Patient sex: F
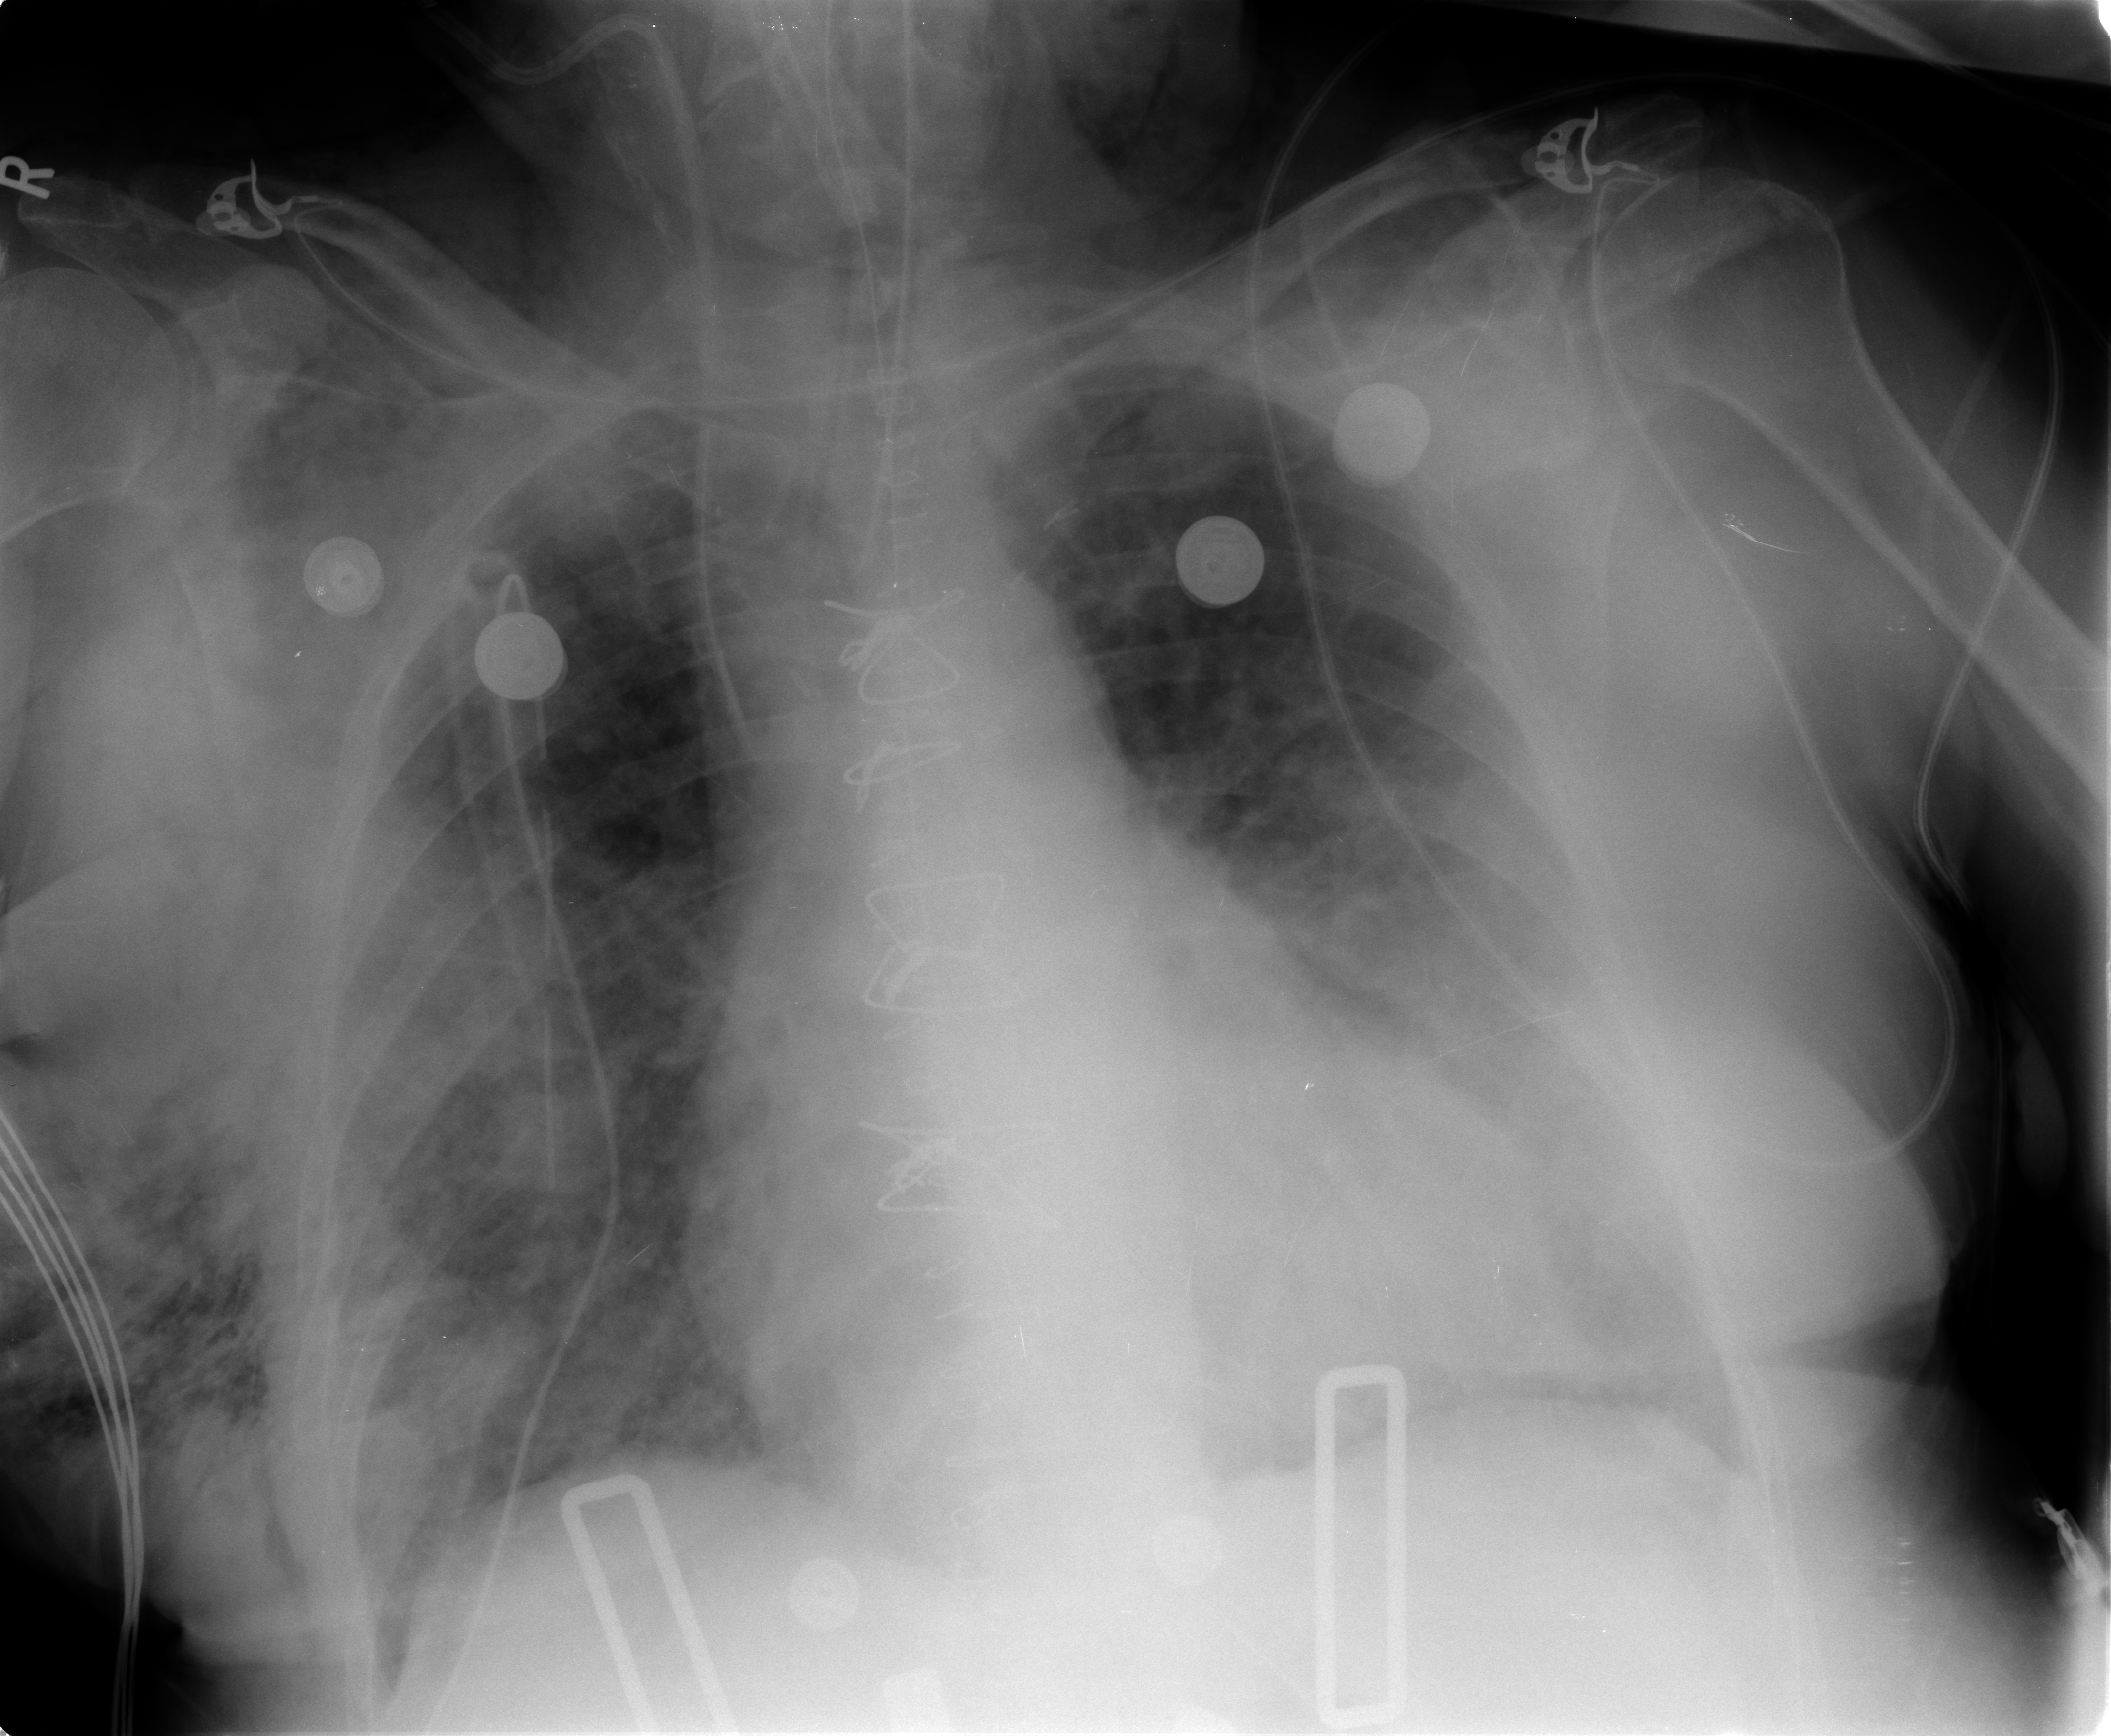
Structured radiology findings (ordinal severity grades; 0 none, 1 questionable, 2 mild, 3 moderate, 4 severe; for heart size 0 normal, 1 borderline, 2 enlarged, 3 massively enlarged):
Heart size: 1
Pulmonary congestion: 2
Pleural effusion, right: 0
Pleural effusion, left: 2
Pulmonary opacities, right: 2
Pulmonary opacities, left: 2
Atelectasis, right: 2
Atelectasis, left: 2